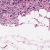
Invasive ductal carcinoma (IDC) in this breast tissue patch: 0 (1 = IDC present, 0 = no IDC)